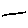
Label: line